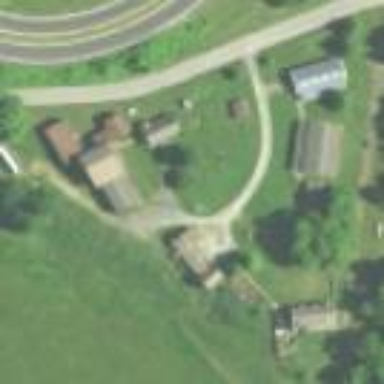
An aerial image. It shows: Farmyard with historic farm buildings.